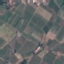
Land use / land cover: PermanentCrop